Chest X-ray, PA view. Patient: 66 years old, sex M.
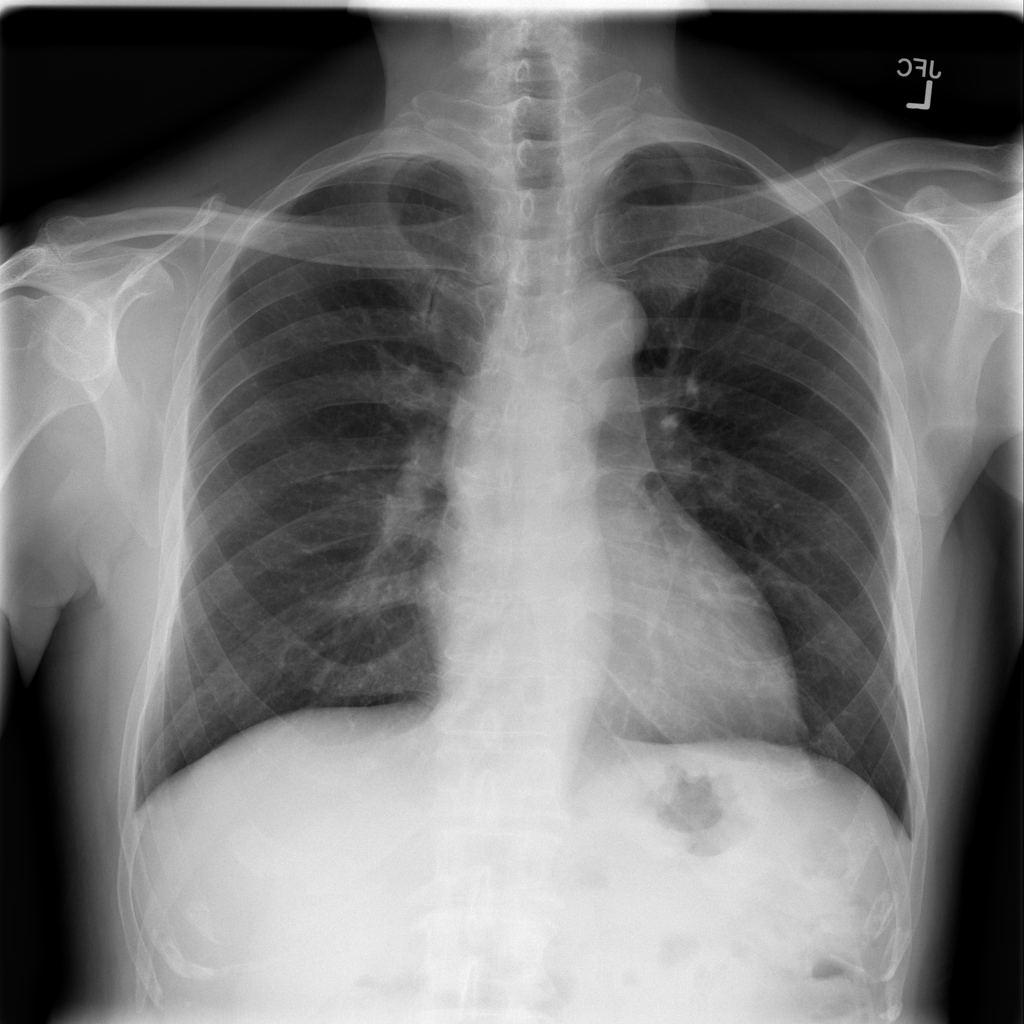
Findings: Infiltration